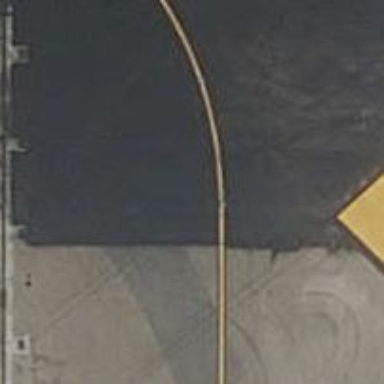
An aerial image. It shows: Image of taxiway at airport.